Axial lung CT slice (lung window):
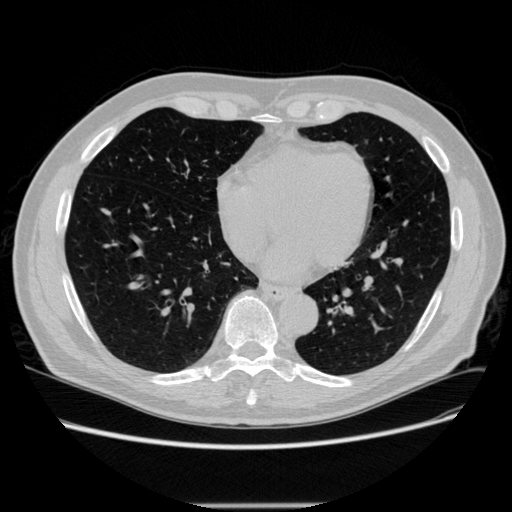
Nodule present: no